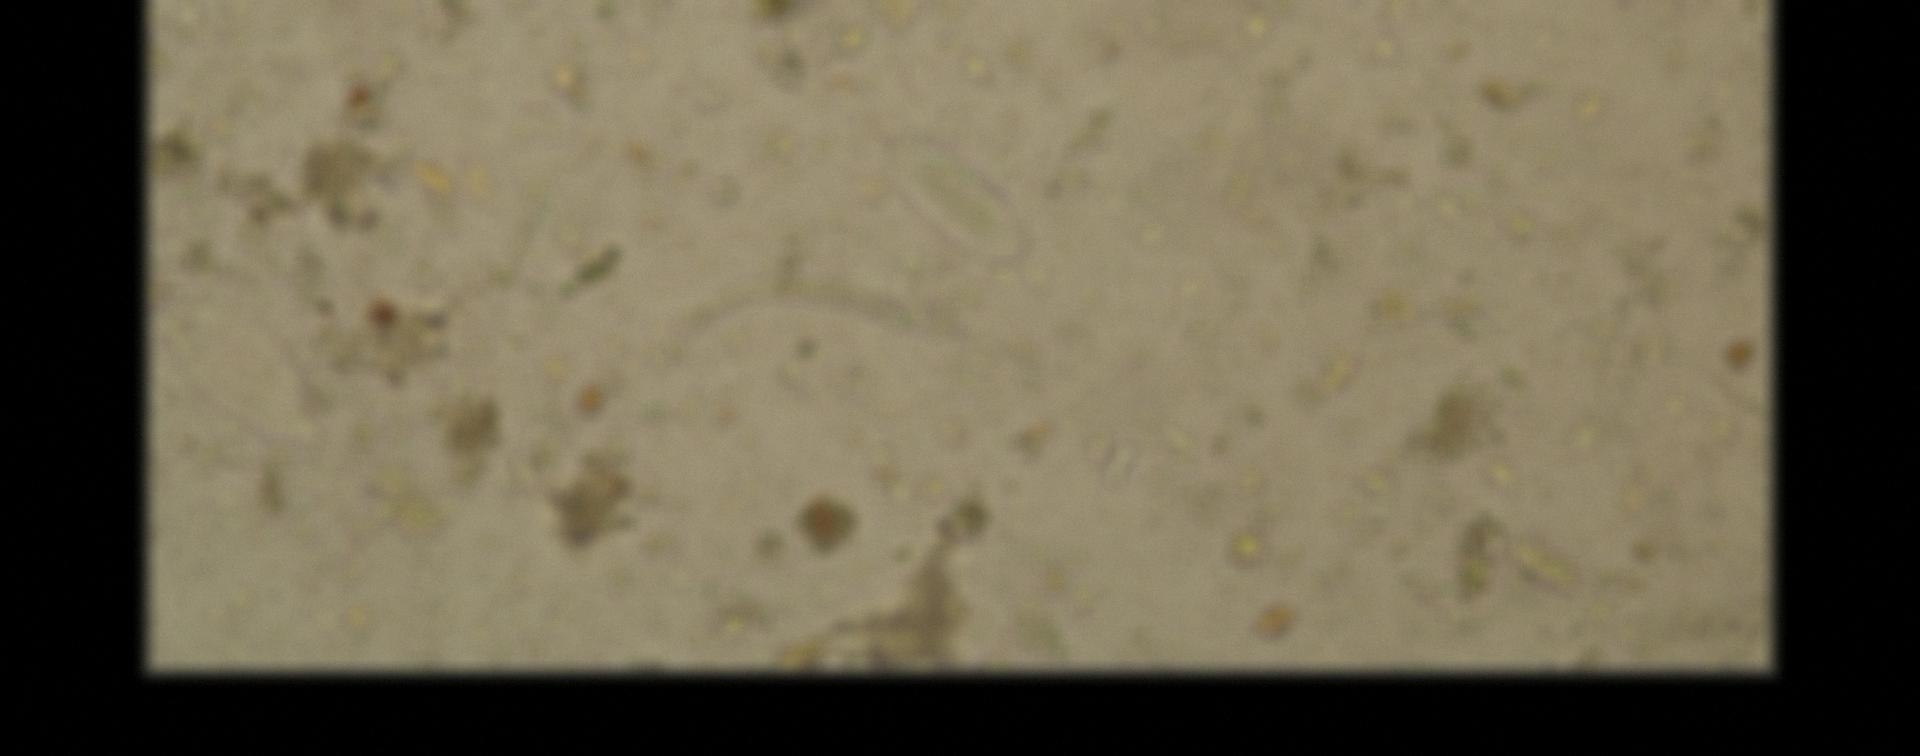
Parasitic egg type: Enterobius vermicularis